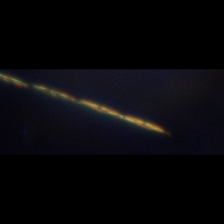
Taxon: Psuedo-nitzschia
Group: Diatoms